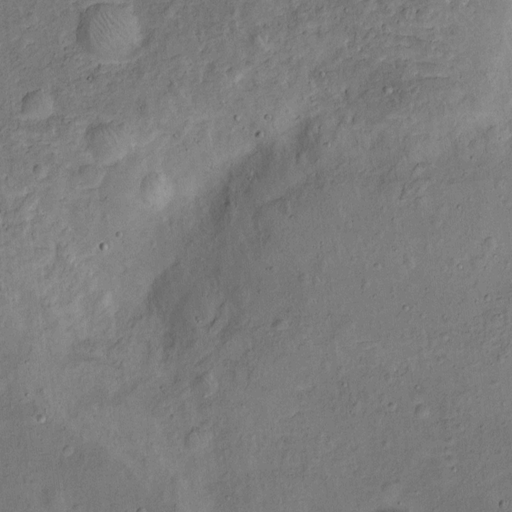
Objects detected: cone